Brain MRI, t1w sequence, axial 2D slice.
Patient: age 34, sex M, weight 95 kg, height 1.95 m
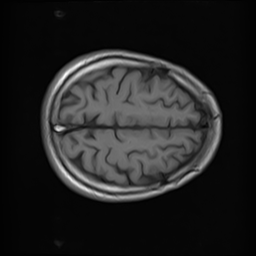